Question: I have a ipad app that allways displays with a white border at the bottom of the ipad screen like in this screenshot:

The problem is both in the retina/non retina simulator and ipads.
The app is just a uiView that is not set to any special sizes. Does anyone have a hint to what could be wrong?
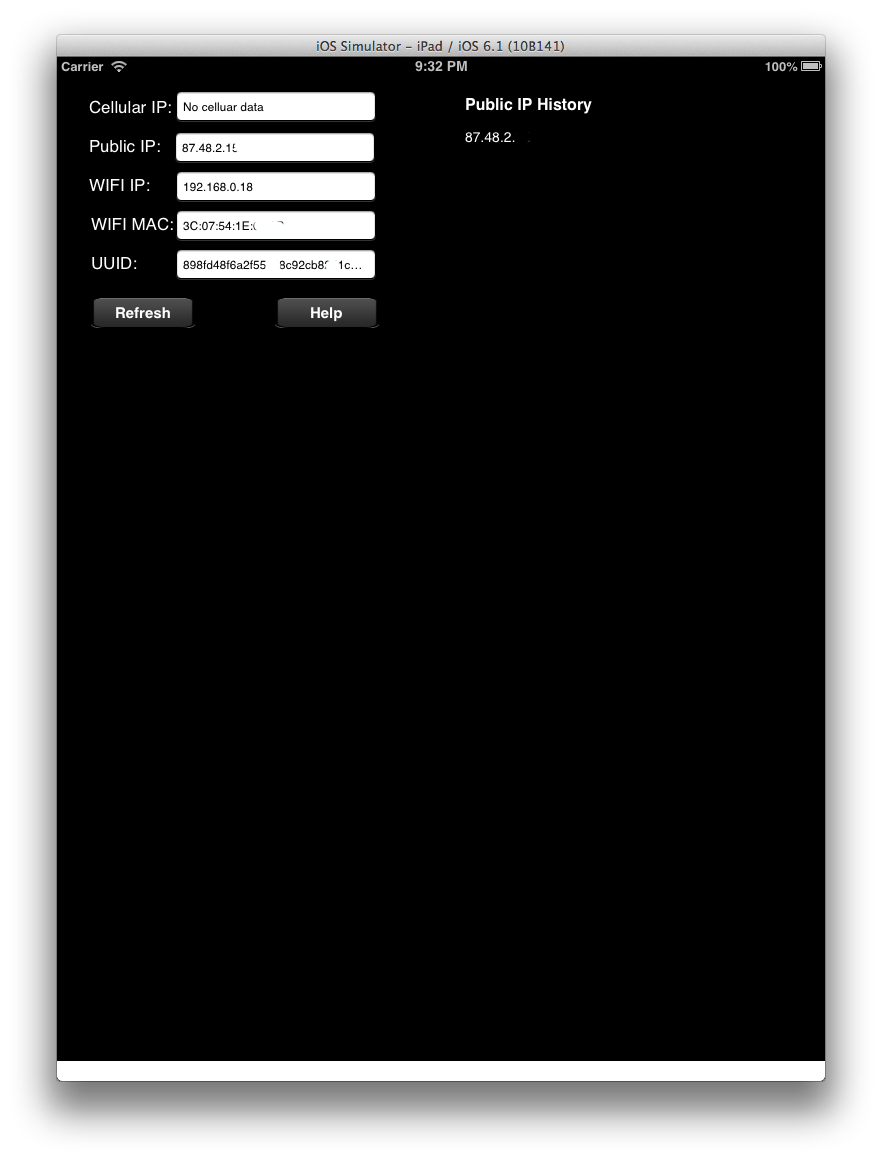
Answer: Try setting the wantsFullScreenLayout property of your view controller to yes.
'''
[myViewController setWantsFullScreenLayout:YES];
'''